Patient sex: M
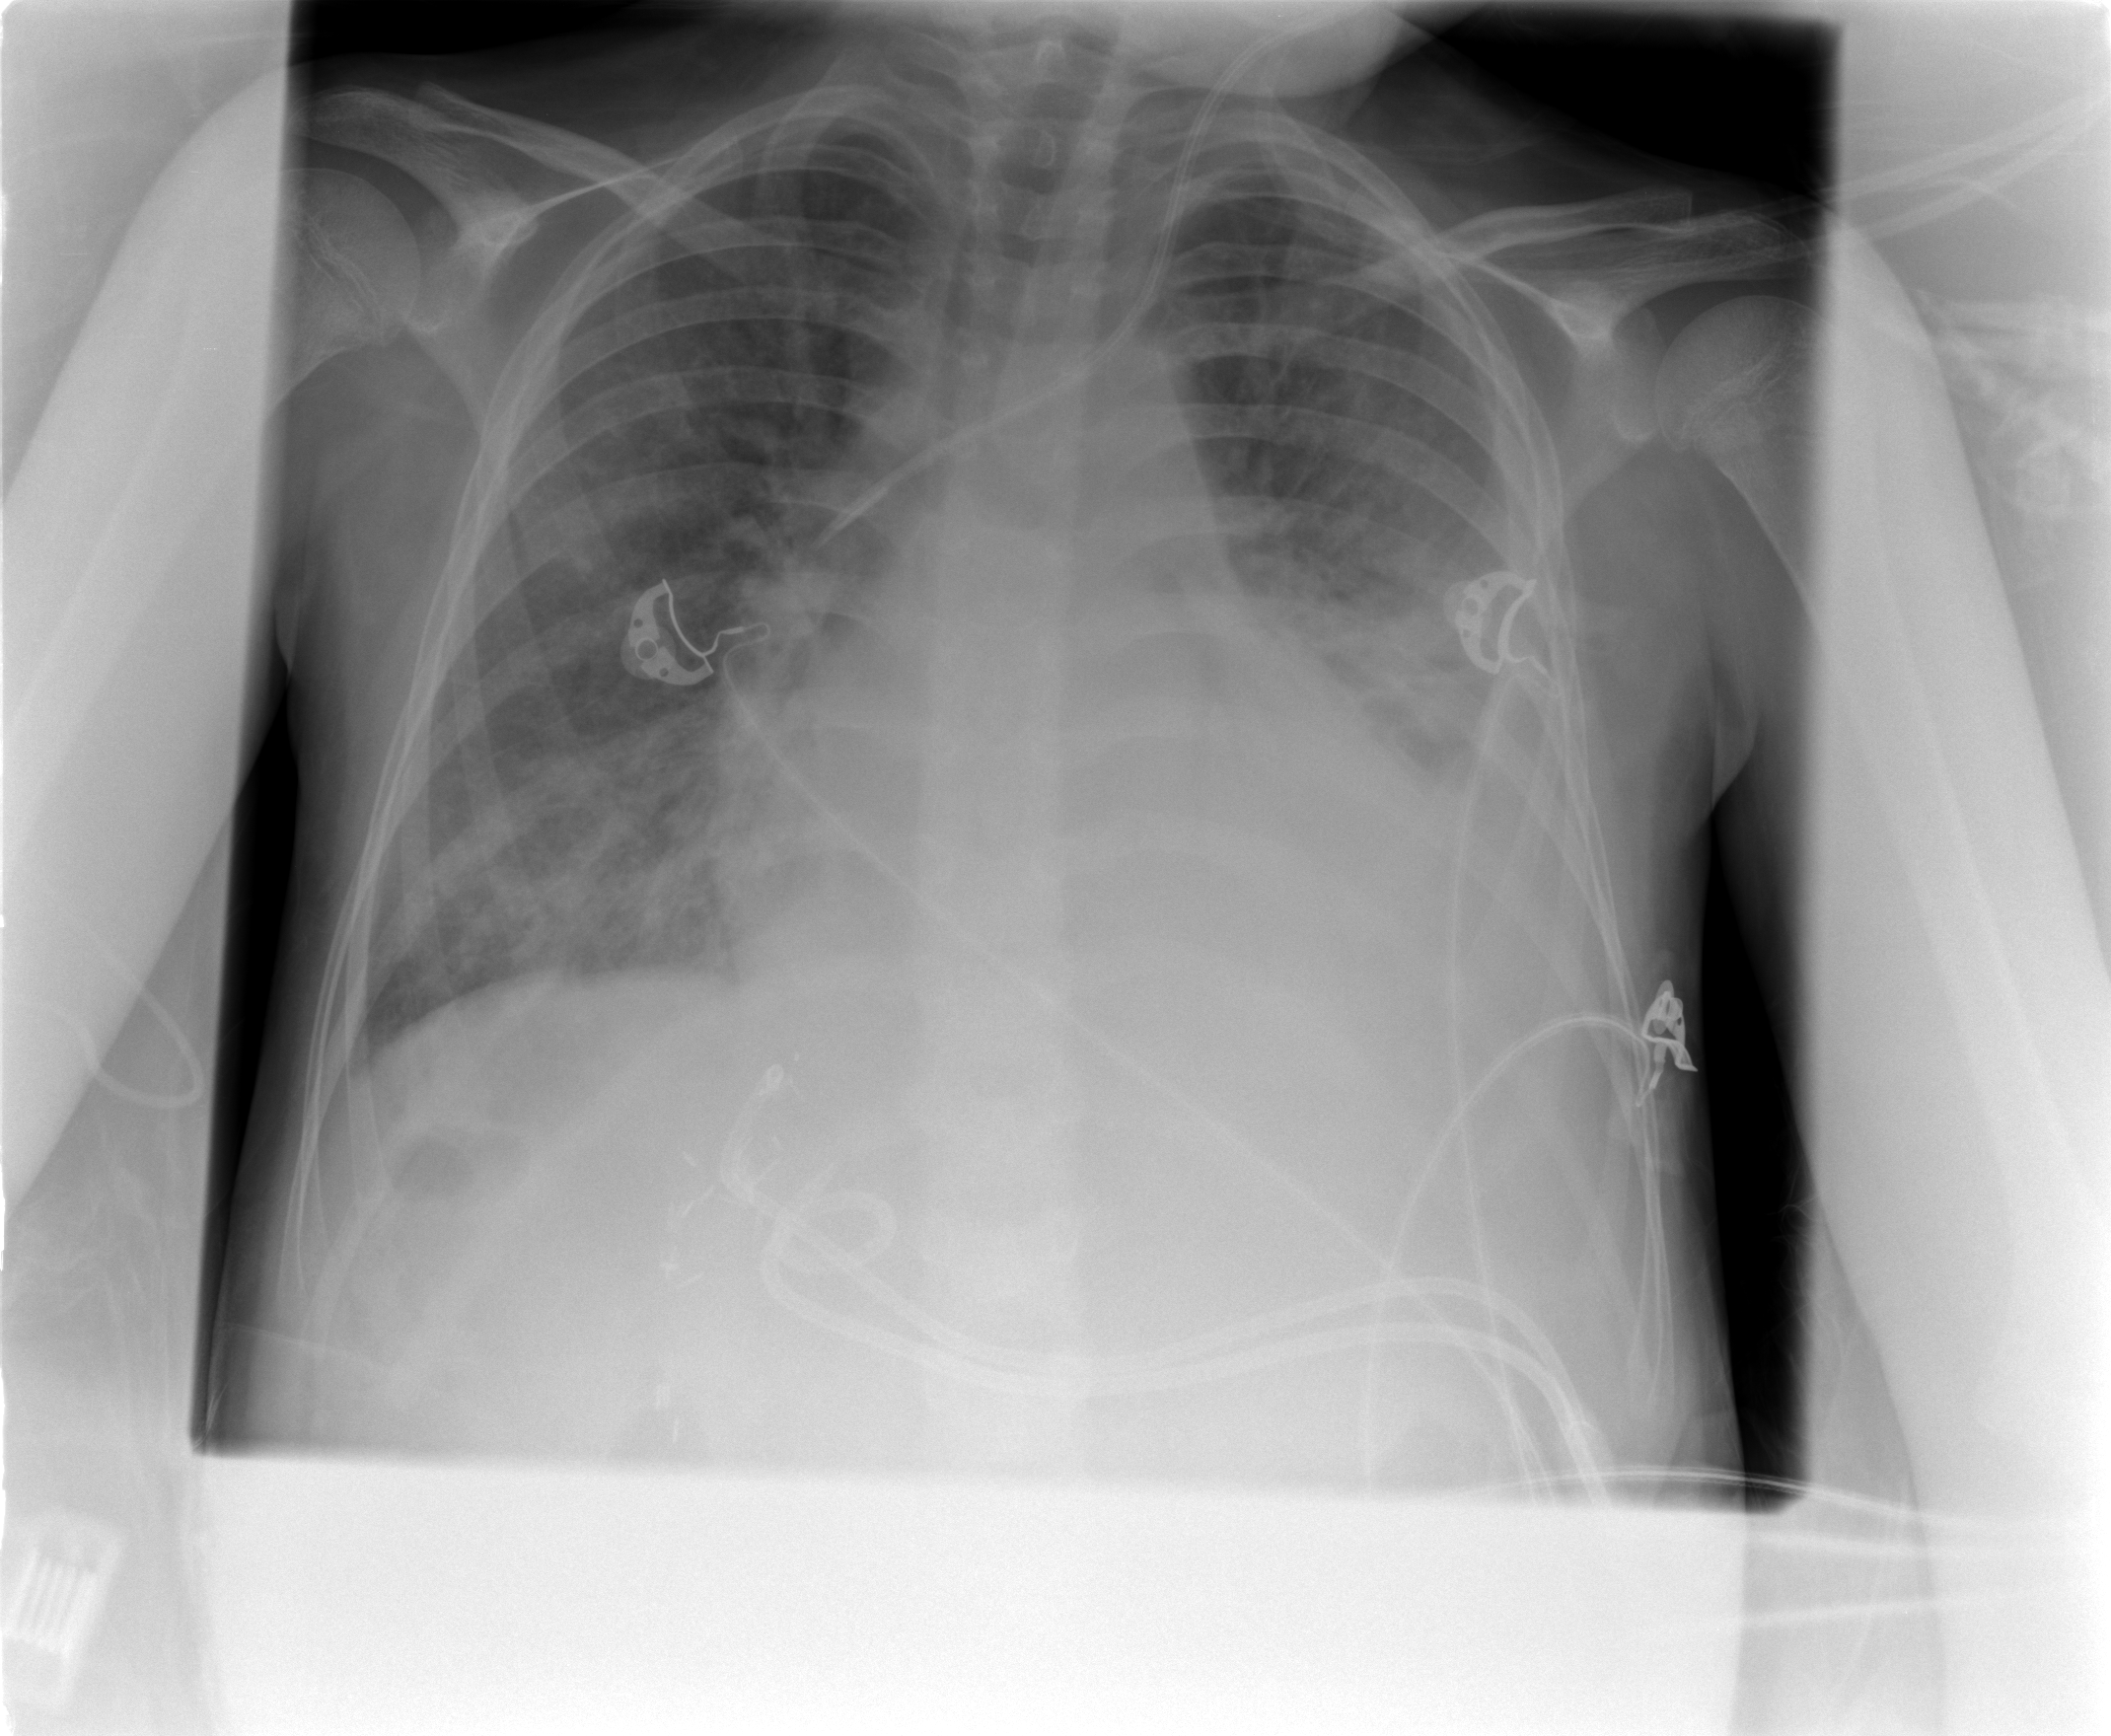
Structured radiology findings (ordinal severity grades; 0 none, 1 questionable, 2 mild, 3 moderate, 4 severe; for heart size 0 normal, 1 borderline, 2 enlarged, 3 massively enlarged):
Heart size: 2
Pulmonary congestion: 2
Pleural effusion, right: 1
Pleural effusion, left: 2
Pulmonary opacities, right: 2
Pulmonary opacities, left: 2
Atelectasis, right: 2
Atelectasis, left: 2